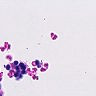
Metastatic tissue present: no